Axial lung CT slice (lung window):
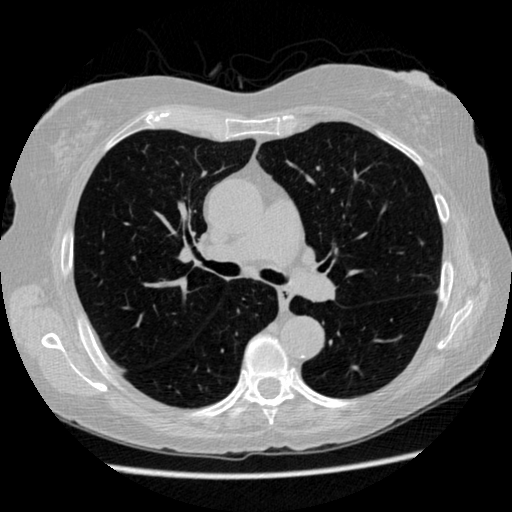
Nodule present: no